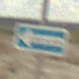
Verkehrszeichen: EinbahnstrasseLinksweisend
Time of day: Midday
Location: Outdoor (Beach)
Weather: PartlyCloudy
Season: NotSpecified
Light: Natural